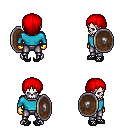
a pixel art fantasy rpg character, male body template, skeleton, teal long-sleeve shirt, metal pants, red plain hairstyle, gold gloves, ghillies, shield, four views (front, back, left, right), 2x2 character sprite sheet, small pixel art, hard edges, no anti-aliasing